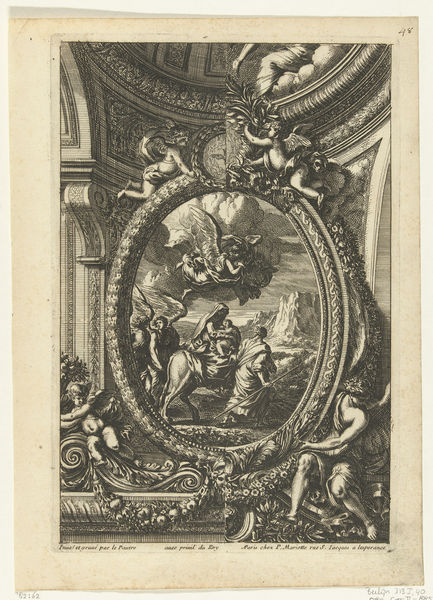
Titel: Decoratie van muur boven kroonlijst en van kooflijst
Künstler: Jean Lepautre
Standort: Amsterdam
Institution: Rijksmuseum
Schlagwörter: décor, christ, gravure, peinture, cheval, enfant, marie, vierge, dessin, nue, aile, ange, anges, cavalier, jésus, ailes, plafond, fuite, âne, joseph, egypte, cadre, nu, scultpure, oculus, jesus christ